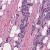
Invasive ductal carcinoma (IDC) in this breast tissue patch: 1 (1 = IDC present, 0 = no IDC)